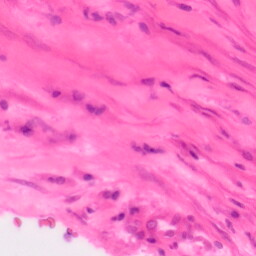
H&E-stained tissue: Colon